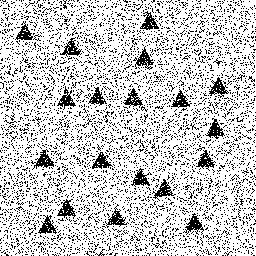
Squares: 0
Triangles: 19
Stars: 0
Total shapes: 19